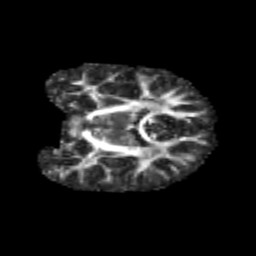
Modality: FA
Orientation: coronal
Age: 11
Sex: male
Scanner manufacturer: siemens
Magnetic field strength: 3 T
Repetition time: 3.8 s
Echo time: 0.07 s